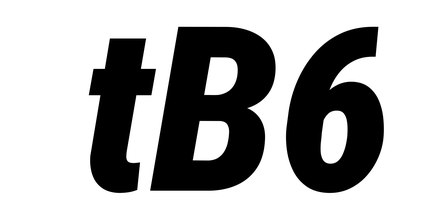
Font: Roboto-Italic_Condensed_Black_Italic